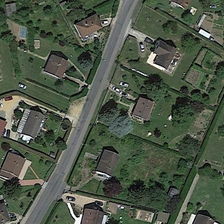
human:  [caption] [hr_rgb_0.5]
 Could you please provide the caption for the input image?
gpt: some buildings and many green trees are in a medium residential area .

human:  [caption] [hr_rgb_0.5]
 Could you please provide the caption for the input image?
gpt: some buildings and many green trees are in a medium residential area .

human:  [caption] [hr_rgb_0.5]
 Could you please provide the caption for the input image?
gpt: some buildings and many green trees are in a medium residential area .

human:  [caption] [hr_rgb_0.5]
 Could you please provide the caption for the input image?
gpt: some buildings and many green trees are in a medium residential area .

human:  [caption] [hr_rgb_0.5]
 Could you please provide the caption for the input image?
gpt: some buildings and many green trees are in a medium residential area .